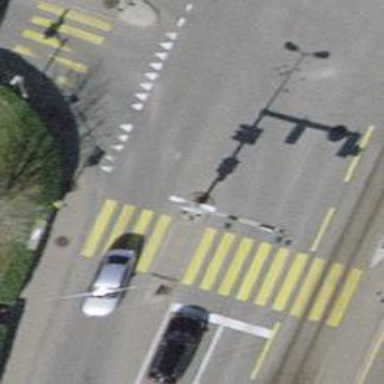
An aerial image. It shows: Road crossing with traffic signals and pedestrian island.